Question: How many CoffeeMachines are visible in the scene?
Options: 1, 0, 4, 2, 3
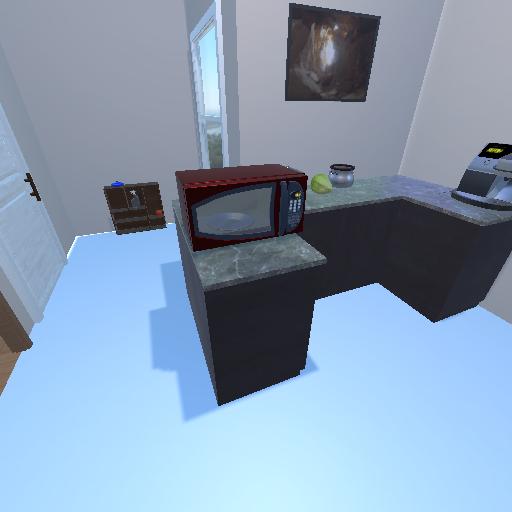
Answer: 1